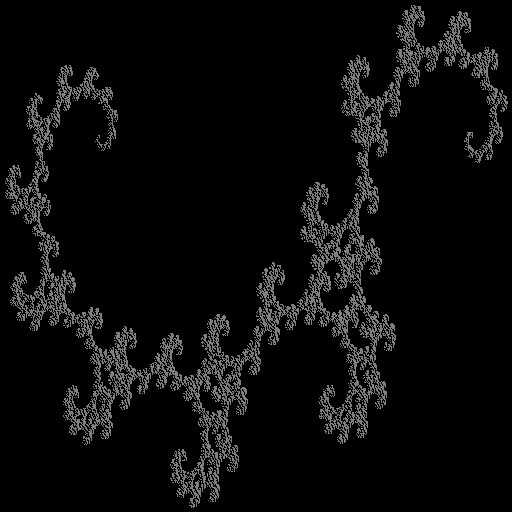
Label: gold_dragon